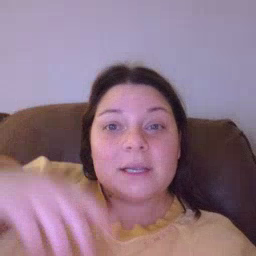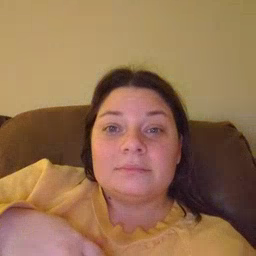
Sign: penny